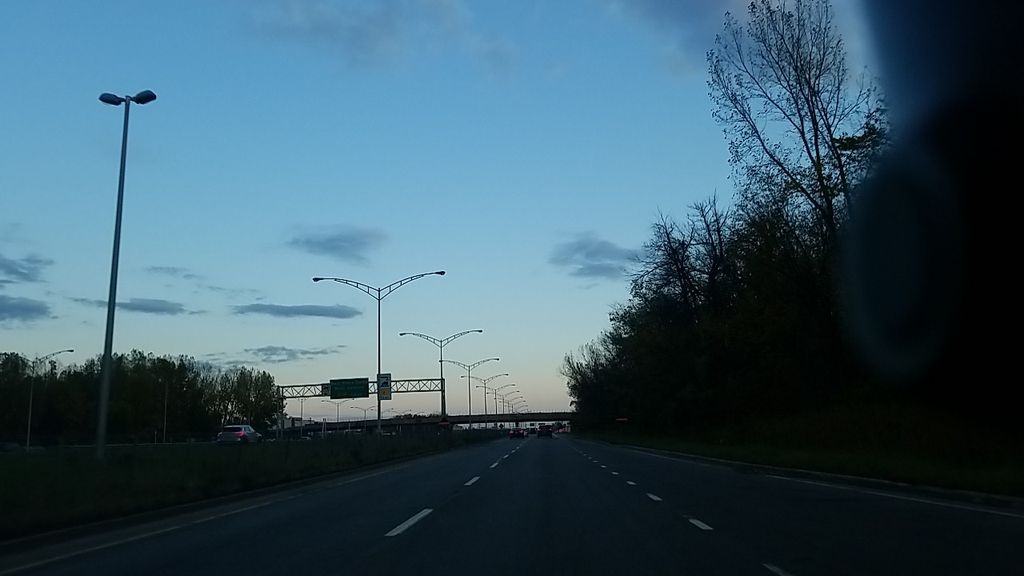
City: montreal